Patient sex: M
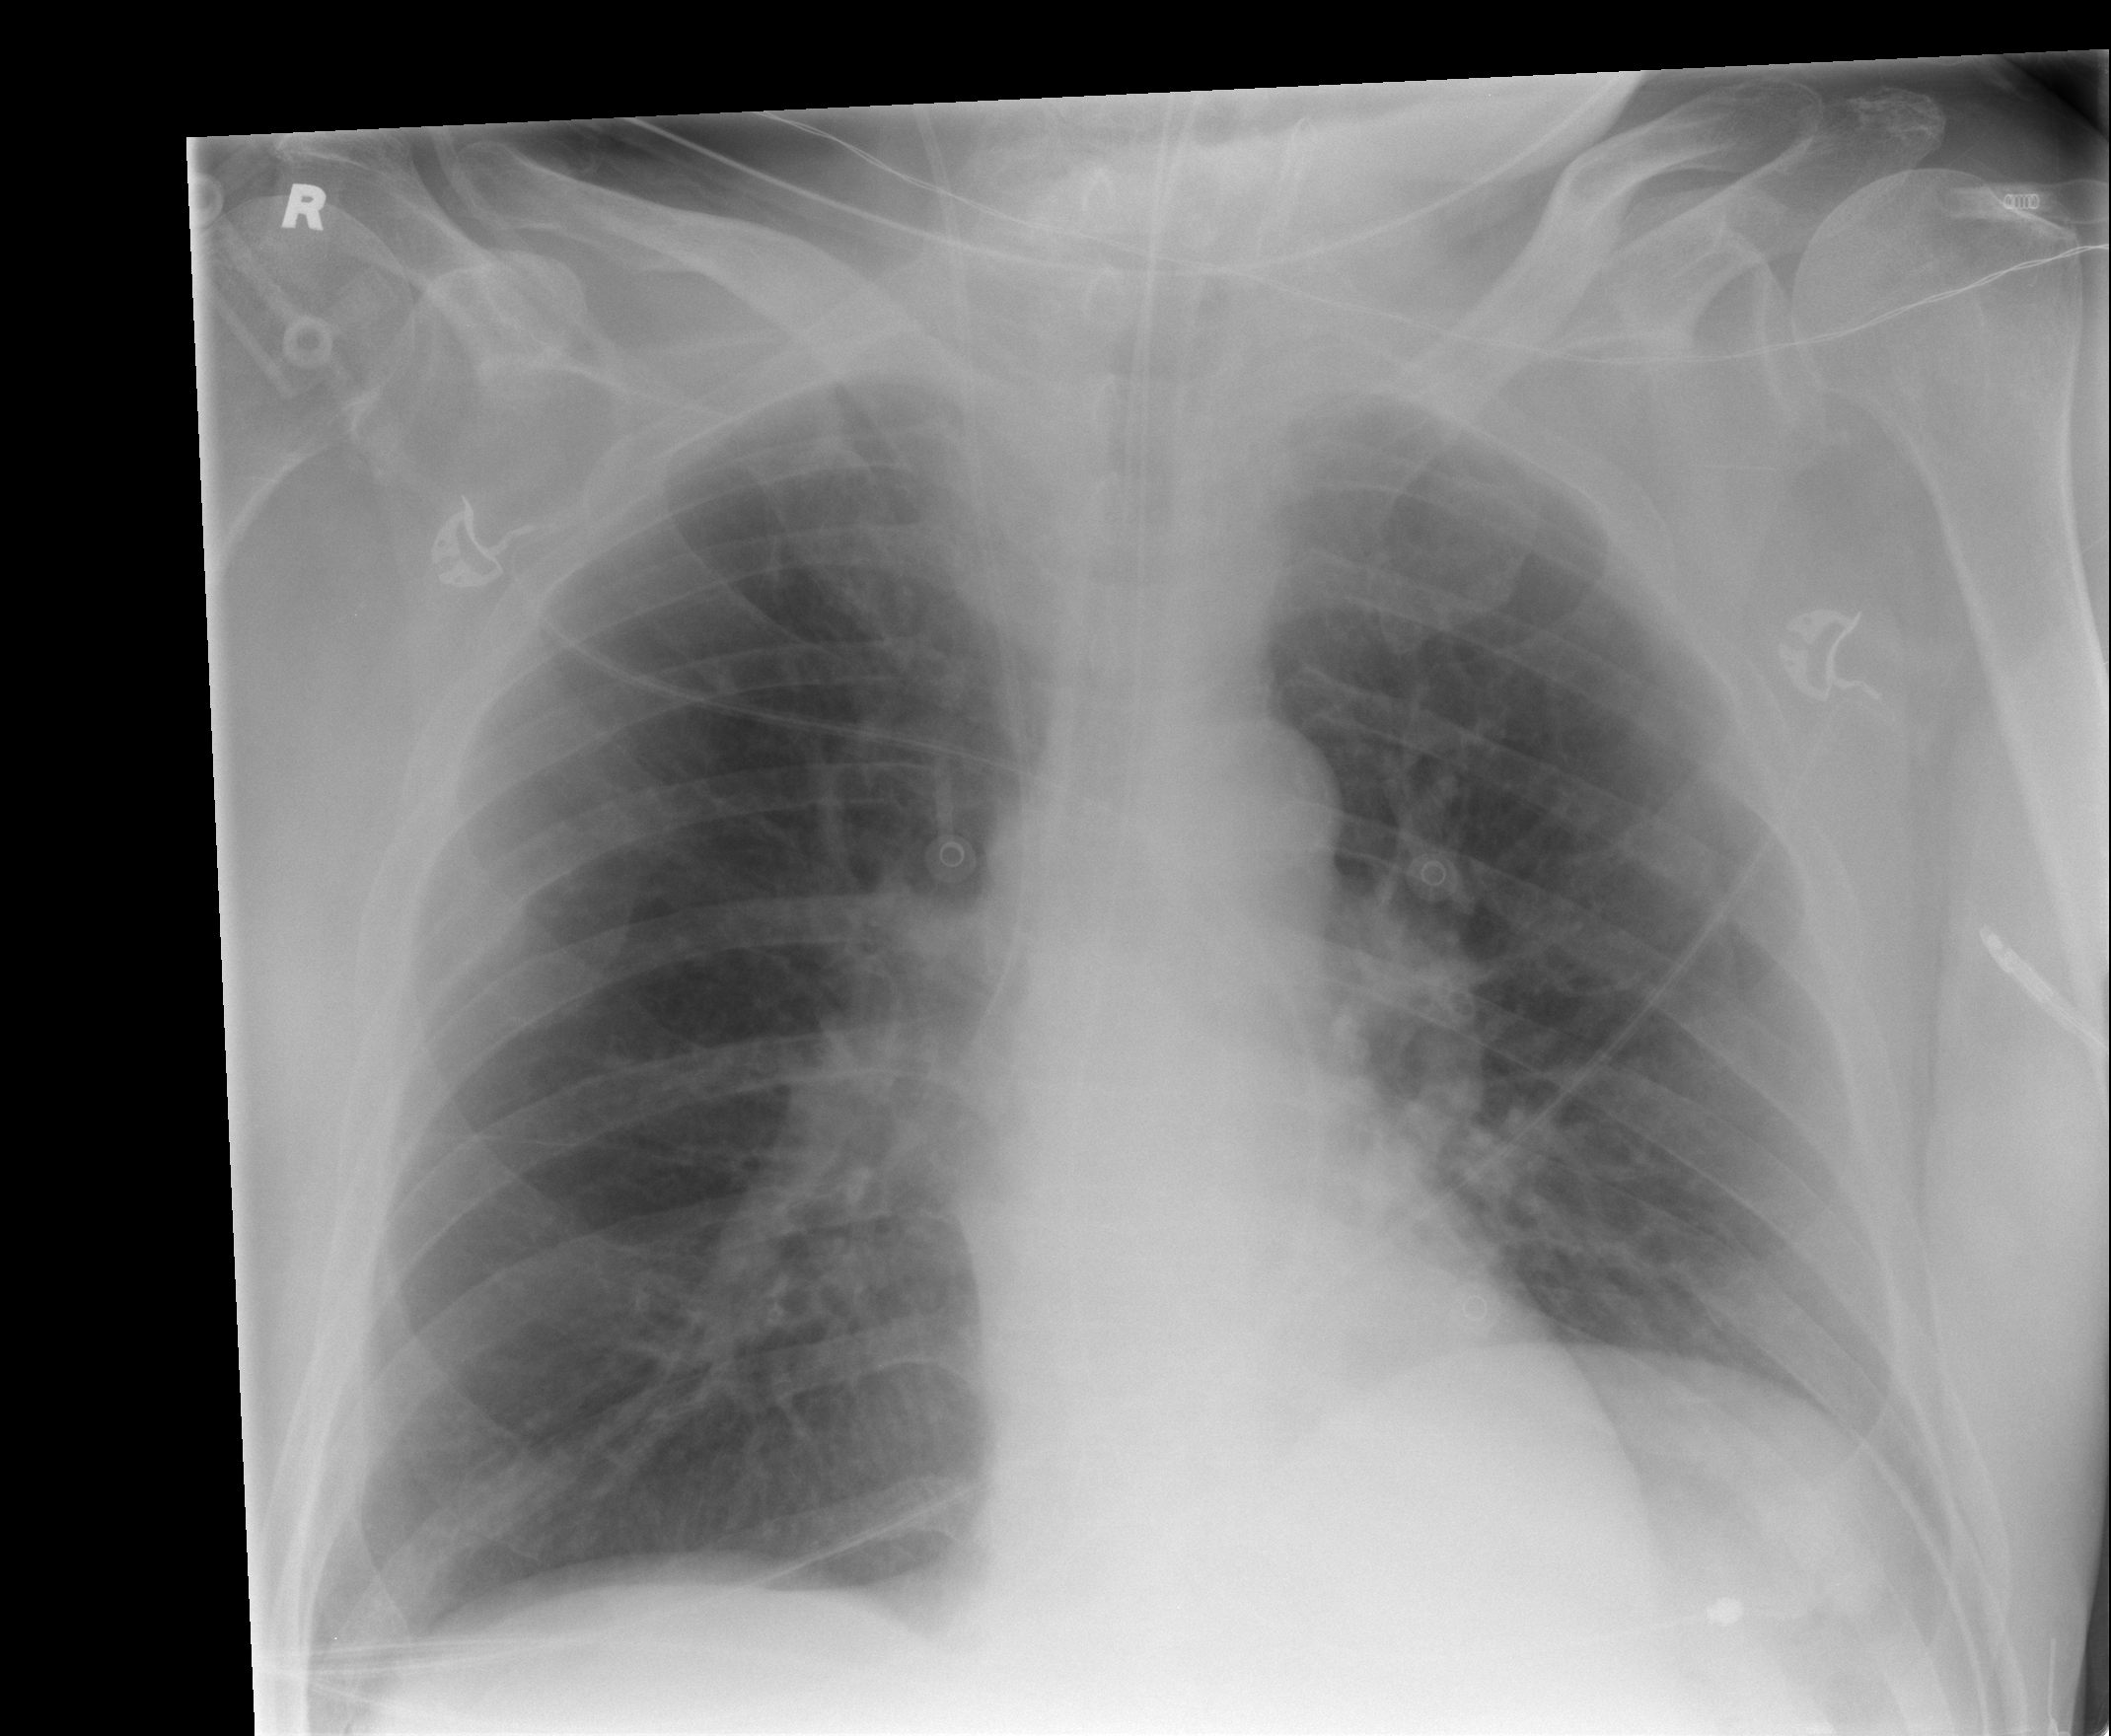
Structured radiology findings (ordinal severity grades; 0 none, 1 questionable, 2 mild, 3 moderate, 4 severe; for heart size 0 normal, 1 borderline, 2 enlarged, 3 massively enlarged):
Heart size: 0
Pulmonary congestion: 0
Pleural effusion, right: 0
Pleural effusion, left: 1
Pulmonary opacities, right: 0
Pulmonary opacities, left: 0
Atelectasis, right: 2
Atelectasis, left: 0